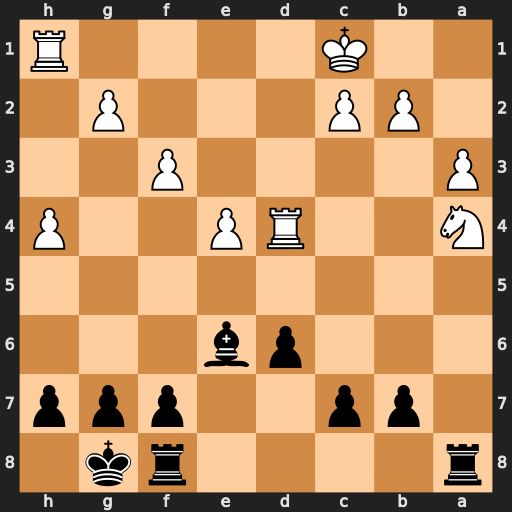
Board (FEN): r4rk1/1pp2ppp/3pb3/8/N2RP2P/P4P2/1PP3P1/2K4R
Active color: b
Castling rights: -
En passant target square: -
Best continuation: c5 Rxd6 Rxa4